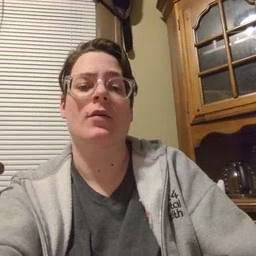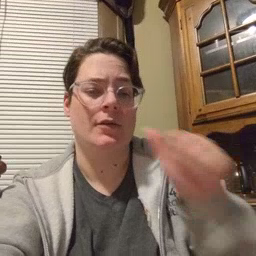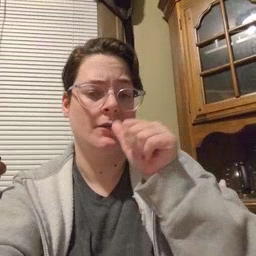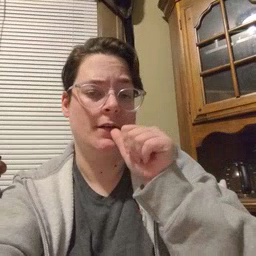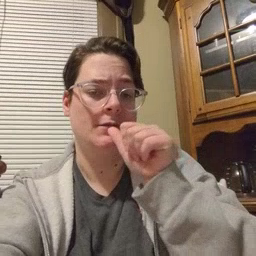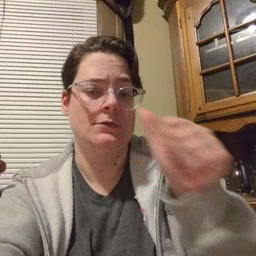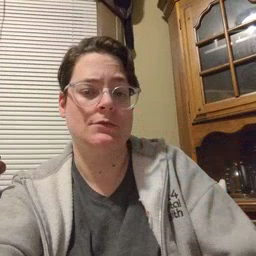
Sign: nuts